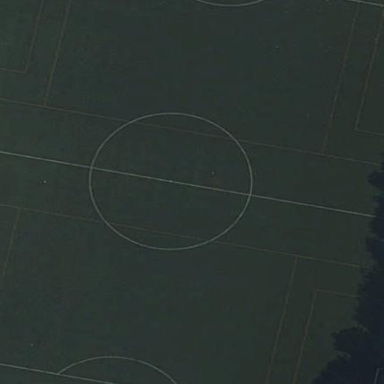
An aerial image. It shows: Soccer pitch with artificial turf designed for leisure and sports activities.